Question: Where do i define valid set of username and passwords for authentication using RAML.
Here is the RAML code i use.

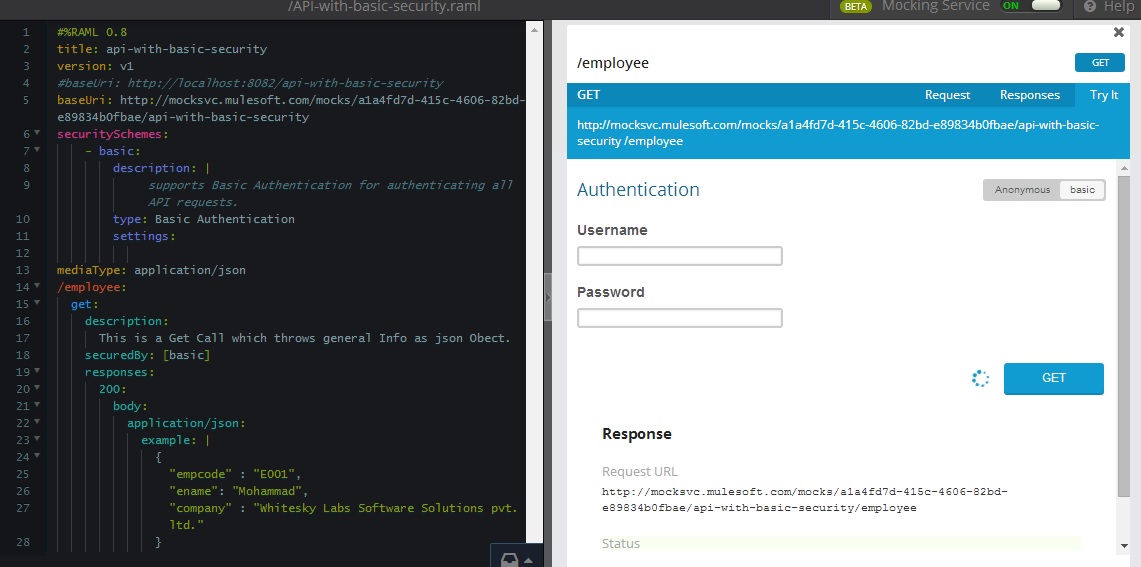
Answer: You don't: RAML is an API definition language, what you're talking about is the security configuration of your application.